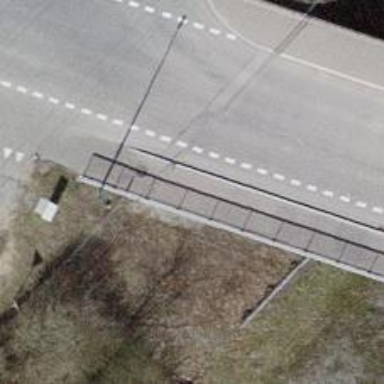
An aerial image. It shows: Asphalt path that serves as bridge.